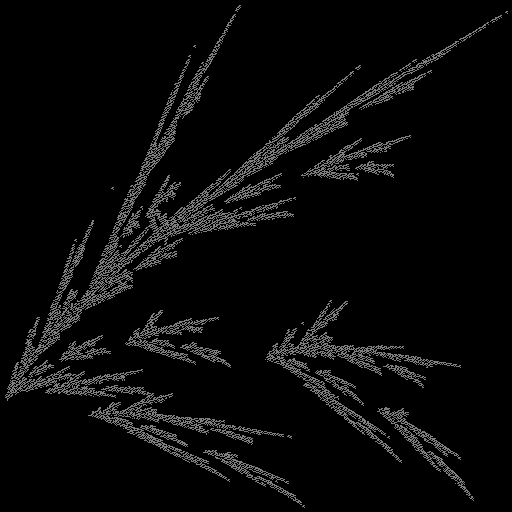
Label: filmyfern